Field crop: maize
Growth stage: 2
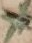
Species: atriplex